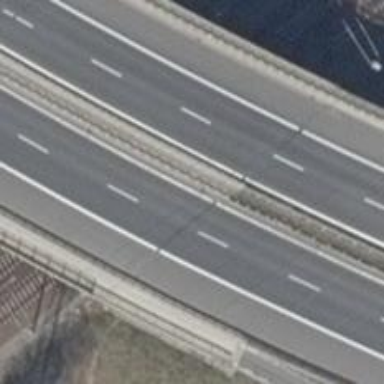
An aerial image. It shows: Asphalt bridge for motor vehicles on primary highway.